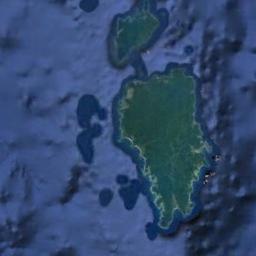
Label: island